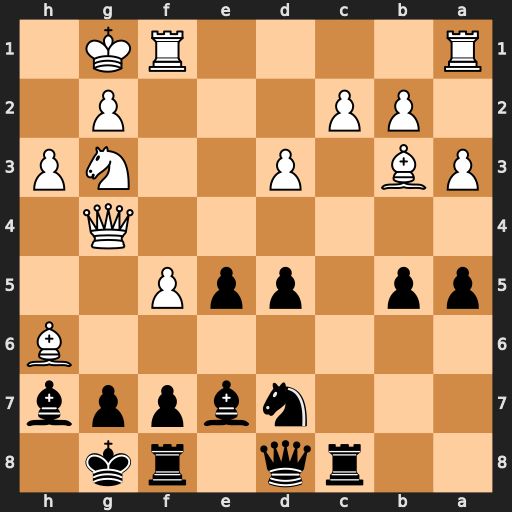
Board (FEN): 2rq1rk1/3nbppb/7B/pp1ppP2/6Q1/PB1P2NP/1PP3P1/R4RK1
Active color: b
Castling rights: -
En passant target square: -
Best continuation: Qb6+ Kh1 Qxh6